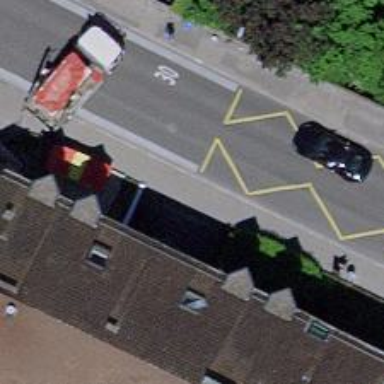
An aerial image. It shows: Asphalt platform for public transport.